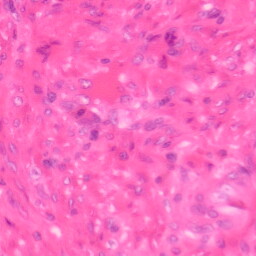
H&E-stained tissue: Colon